Question: Let me show you an example of what I would like to get:

Some of the labels are "normal" , other labels are not filled 100%.
To achieve that maybe the label control is not the best item to begin with, but I can't think of a better one. Any idea kind people?
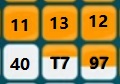
Answer: You have to use paint for this first create a custom label
'''
class HalfColorLabel:Label
{
protected override void OnPaint(PaintEventArgs e)
{
SolidBrush brush = new SolidBrush(Color.Orange);
Graphics g = e.Graphics;
g.FillRectangle(brush,new Rectangle(0,0,this.Width,this.Height/2));
base.OnPaint(e);
}
}
'''
rebuild the solution

pick the halfcoloured label